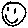
Label: smiley face